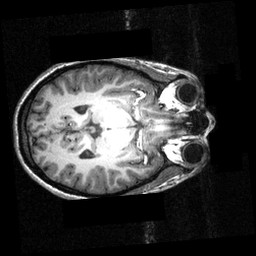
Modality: T1w
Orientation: axial
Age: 26
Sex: female
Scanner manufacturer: siemens
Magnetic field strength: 3.951 T
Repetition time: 1.5 s
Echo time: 0.00335 s